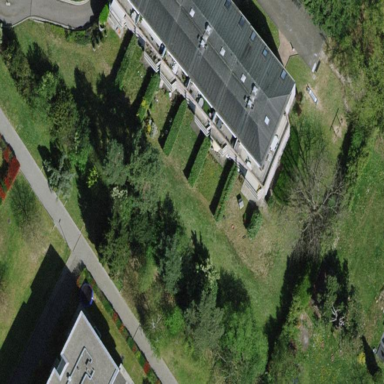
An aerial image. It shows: Garden that is leisure land.